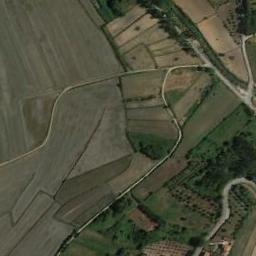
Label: terrace